Question: I have several div inside a div, I need to get the height and width of the empty space inside the main div.
I do not have the javascript yet, since I do not know where to start.
HTML:
'''
<body>
<div>
<div class="w1">
</div>
<div class="w2 h2">
</div>
<div class="w3 h2"></div>
</div>
'''
CSS:
'''
<style>
div {
border:1px solid #000;
width:1000px;
height:1000px;
position:relative;
}
div div {
border:1px solid red;
float:left;
height:300px
}
.w1 {
width:600px
}
.w2 {
width:395px;
}
.w3 {
width:300px;
top:-300px;
}
.h2 {
height:600px;
}
</style>
'''
Any one has an idea how to get this?

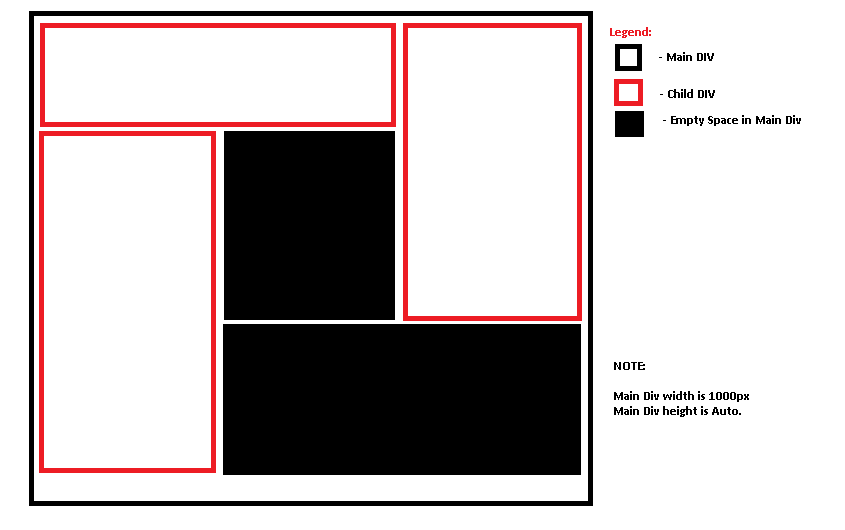
Answer: you can use the event resize for calculating height and width of all div when resize window and when page is loaded
'''
$(document).ready(function () {
window.onresize = function () {
RefreshSize();
}
RefreshSize();
});
'''
then if every div has an id, use height and width
'''
function RefreshSize(){
var wCenterDiv = $(window).width() - $("#oneDiv").width() - $("#secondDiv").width();
var hCenterDiv = $(window).height() - $("#oneDiv").height() - $("#secondDiv").height();
}
'''
and so on
look this example
<URL>